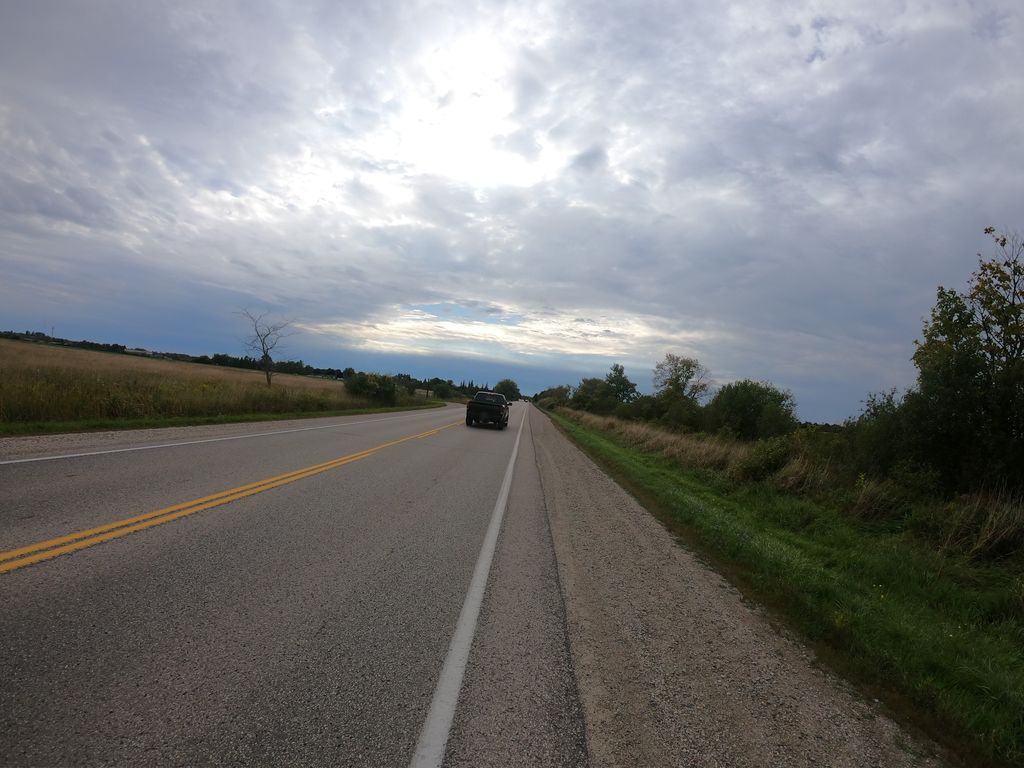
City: kitchener-waterloo